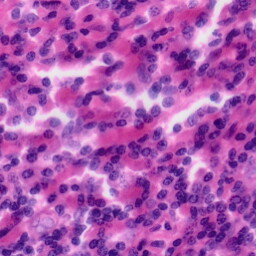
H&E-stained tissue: Tonsil